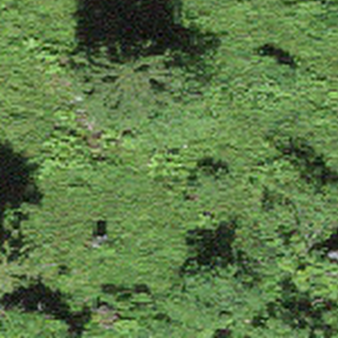
Label: other